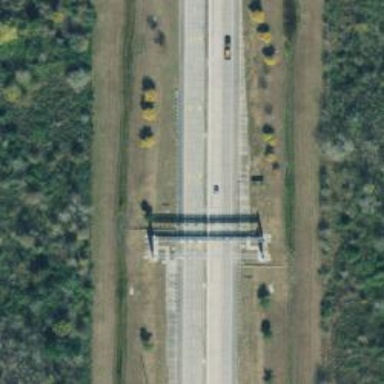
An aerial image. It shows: Toll gantry on the road.